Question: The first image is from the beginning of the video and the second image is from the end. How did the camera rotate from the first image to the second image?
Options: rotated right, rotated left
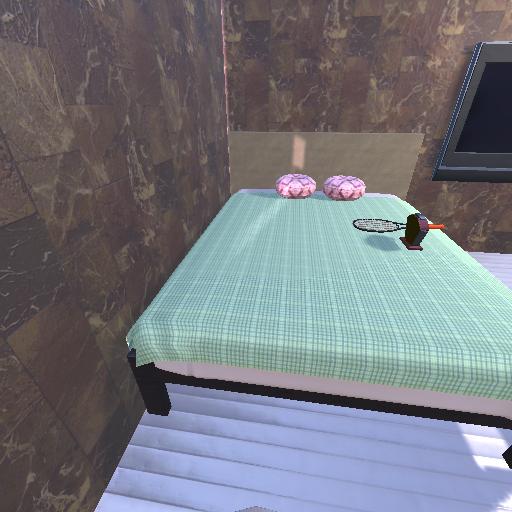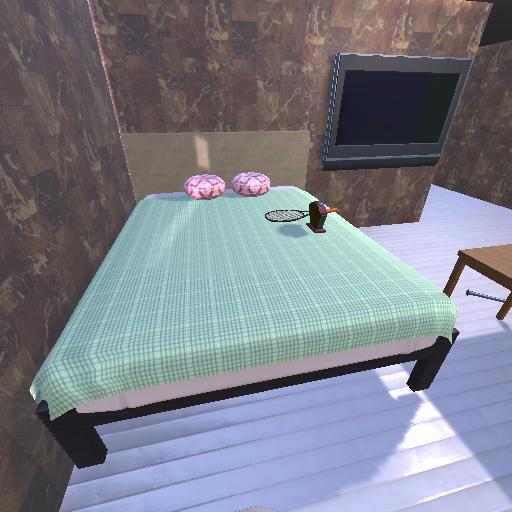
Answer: rotated right